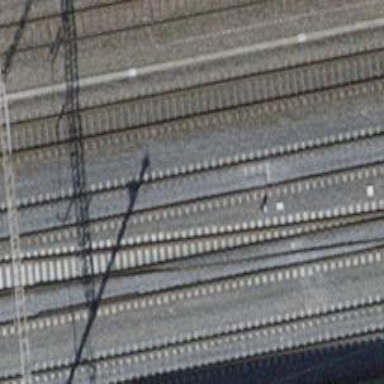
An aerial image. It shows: Single-track electrified railway siding with contact line for service.